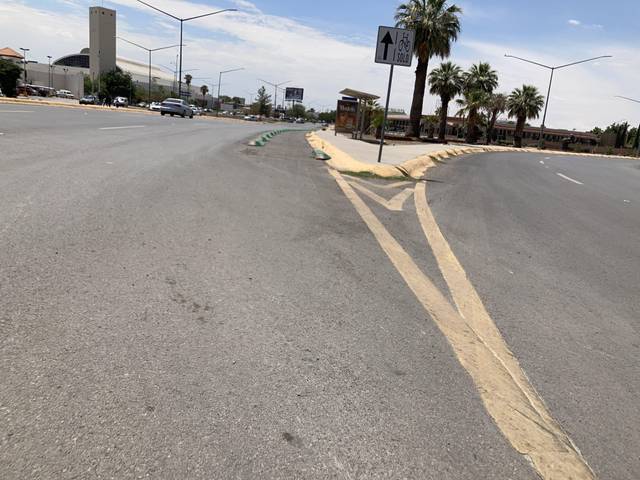
Region: Mexico
Coordinates: 31.751, -106.455